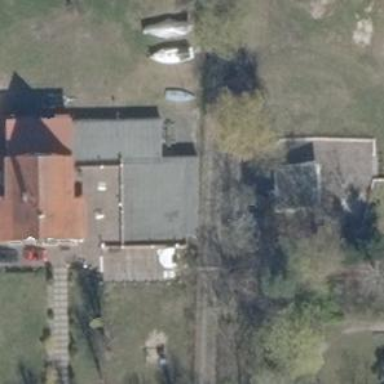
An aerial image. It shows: Restaurant.